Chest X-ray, AP view. Patient: 26 years old, sex M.
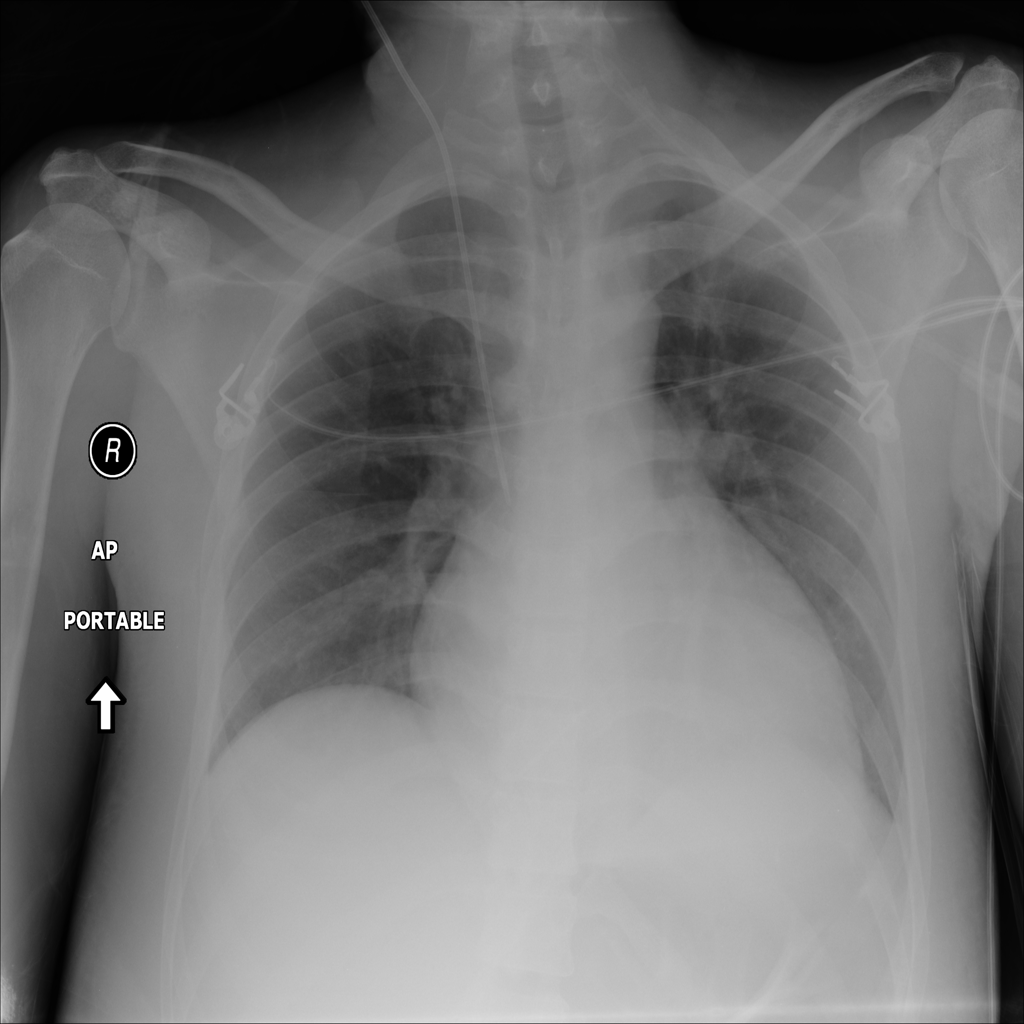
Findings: No Finding